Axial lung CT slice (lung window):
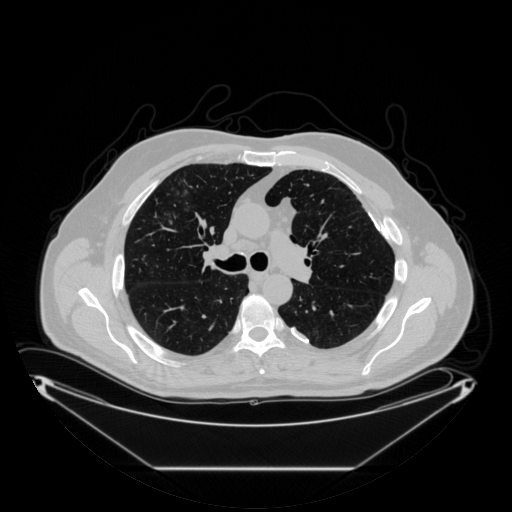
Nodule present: no